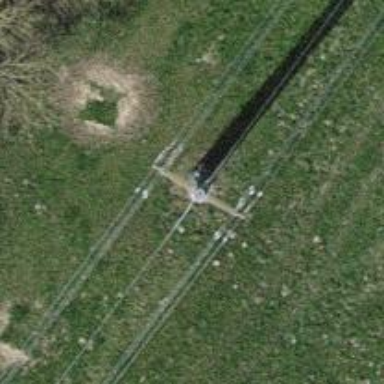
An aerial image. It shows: Power line in the image.